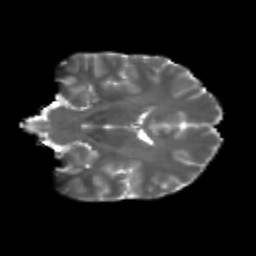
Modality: T2w
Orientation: coronal
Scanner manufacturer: siemens
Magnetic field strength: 3 T
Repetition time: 4.16 s
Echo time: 0.0806 s